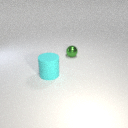
large cyan rubber cylinder in front of small green metal sphere